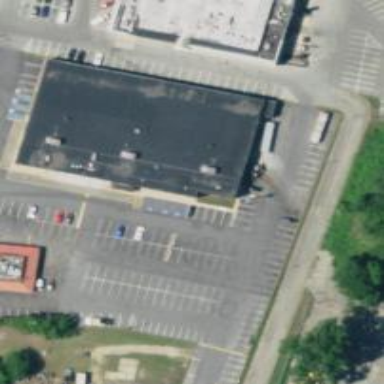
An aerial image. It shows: Retail area.